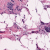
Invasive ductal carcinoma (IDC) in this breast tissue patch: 0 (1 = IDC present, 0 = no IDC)